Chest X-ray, PA view. Patient: 19 years old, sex M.
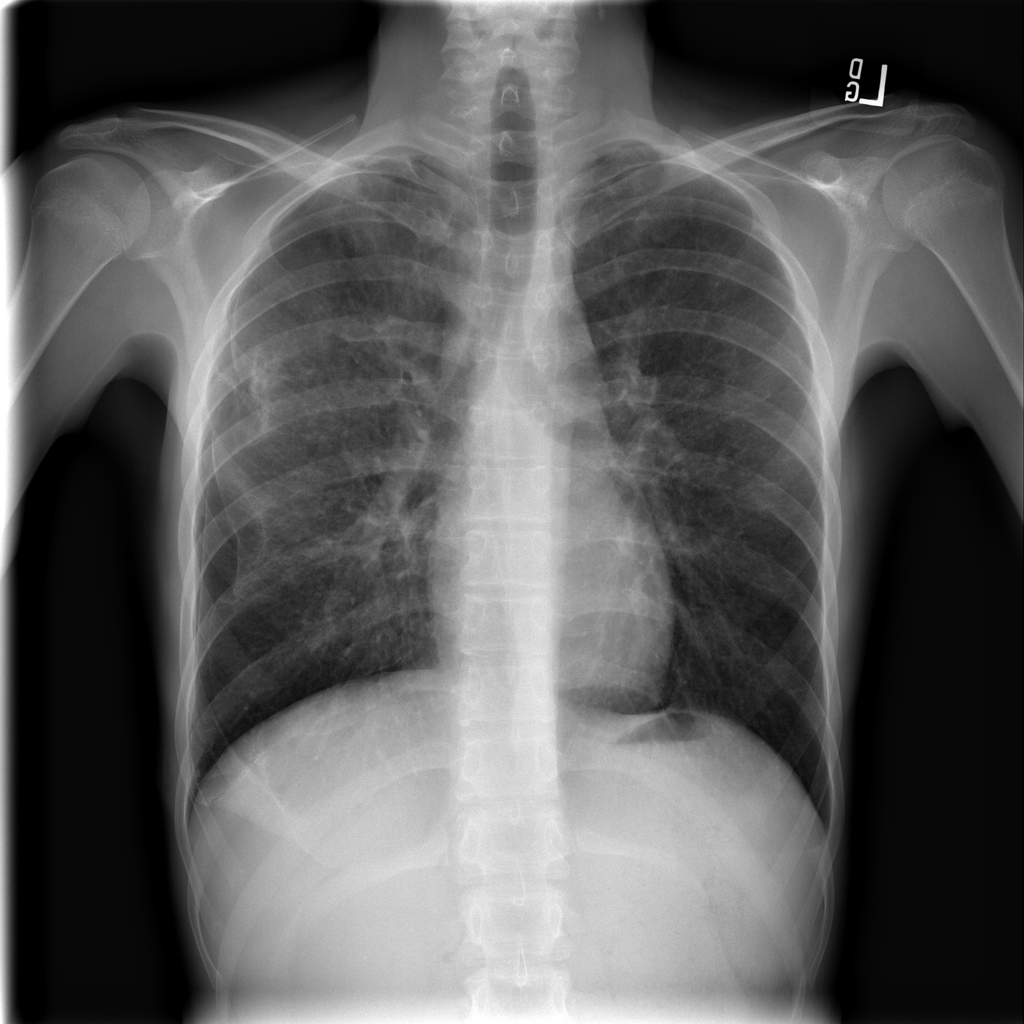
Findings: Infiltration, Pneumothorax